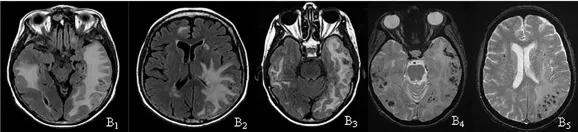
MRI follow up. (B) April 2018: FLAIR sequences showed an extension of the white matter (WM) hyperintensity (B1, B2, B3); gradient-echo sequences showed microbleeds (B4, B5).
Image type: radiology (mri)